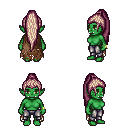
a pixel art fantasy rpg character, female body template, orc, green skin, brown tattered cape, metal pants, white blonde extra-long topknot hairstyle, bracelets, four views (front, back, left, right), 2x2 character sprite sheet, small pixel art, hard edges, no anti-aliasing